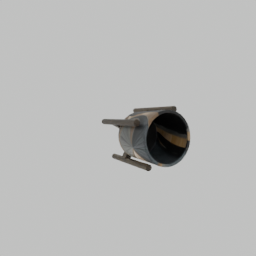
Label: decoration